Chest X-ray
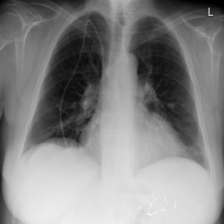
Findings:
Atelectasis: positive
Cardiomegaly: negative
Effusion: negative
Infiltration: positive
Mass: negative
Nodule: negative
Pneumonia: negative
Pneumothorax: negative
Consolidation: negative
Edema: negative
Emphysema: negative
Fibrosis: negative
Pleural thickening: negative
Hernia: negative